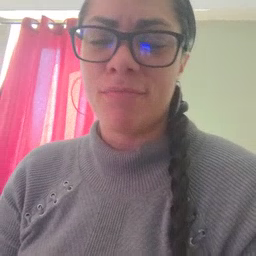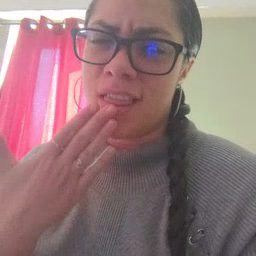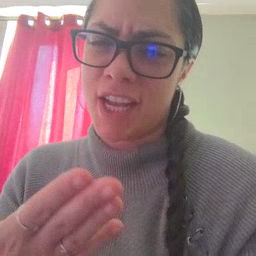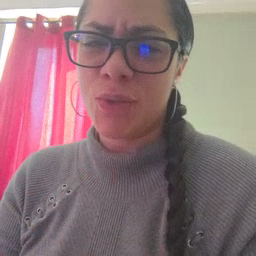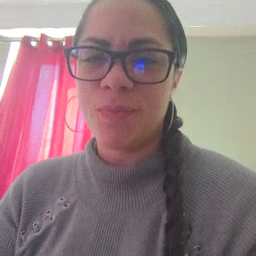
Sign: thankyou